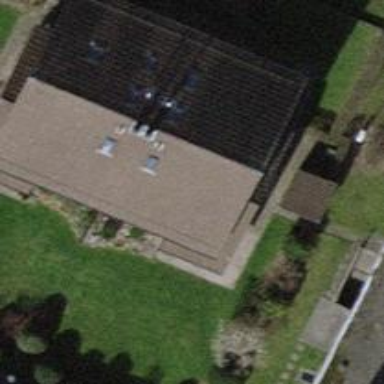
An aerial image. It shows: Terrace building.